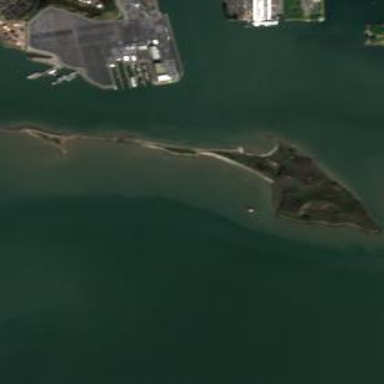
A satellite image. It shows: Island park.